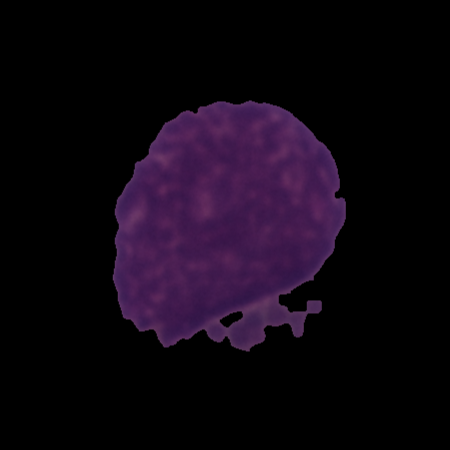
Label: healthy